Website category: book
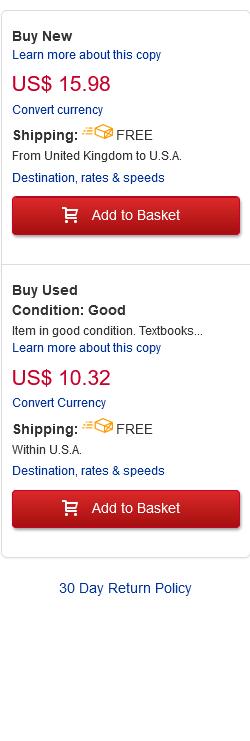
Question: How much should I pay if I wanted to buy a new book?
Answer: US$ 15.98

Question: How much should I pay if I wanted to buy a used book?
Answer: US$ 10.32

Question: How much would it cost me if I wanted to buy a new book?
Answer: US$ 15.98

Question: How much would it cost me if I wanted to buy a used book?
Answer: US$ 10.32

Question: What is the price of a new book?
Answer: US$ 15.98

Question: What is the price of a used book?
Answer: US$ 10.32

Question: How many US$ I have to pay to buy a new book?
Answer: US$ 15.98

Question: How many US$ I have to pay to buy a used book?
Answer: US$ 10.32

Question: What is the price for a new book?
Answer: US$ 15.98

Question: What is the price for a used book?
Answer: US$ 10.32

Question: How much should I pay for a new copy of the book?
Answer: US$ 15.98

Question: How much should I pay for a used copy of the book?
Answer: US$ 10.32

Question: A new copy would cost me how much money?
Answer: US$ 15.98

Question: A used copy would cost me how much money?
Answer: US$ 10.32

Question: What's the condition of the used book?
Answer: Good

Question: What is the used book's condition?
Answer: Good

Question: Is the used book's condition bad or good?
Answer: Good

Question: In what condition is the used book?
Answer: Good

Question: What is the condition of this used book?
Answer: Good

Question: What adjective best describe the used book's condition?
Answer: Good

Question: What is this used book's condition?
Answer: Good

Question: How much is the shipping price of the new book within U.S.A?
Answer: FREE

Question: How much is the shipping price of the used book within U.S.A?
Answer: FREE

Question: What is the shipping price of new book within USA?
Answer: FREE

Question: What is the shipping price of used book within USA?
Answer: FREE

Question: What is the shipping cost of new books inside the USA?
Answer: FREE

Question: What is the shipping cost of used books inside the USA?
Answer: FREE

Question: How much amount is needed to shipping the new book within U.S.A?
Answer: FREE

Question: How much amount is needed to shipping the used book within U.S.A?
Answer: FREE

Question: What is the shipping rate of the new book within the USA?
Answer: FREE

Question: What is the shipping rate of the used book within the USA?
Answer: FREE

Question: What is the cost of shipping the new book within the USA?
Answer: FREE

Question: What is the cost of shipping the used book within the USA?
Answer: FREE

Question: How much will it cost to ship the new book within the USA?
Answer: FREE

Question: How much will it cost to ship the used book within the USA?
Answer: FREE